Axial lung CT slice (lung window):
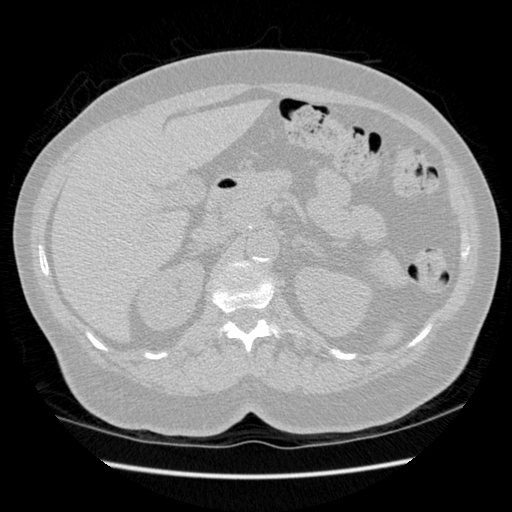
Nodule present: no